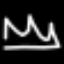
Label: angel